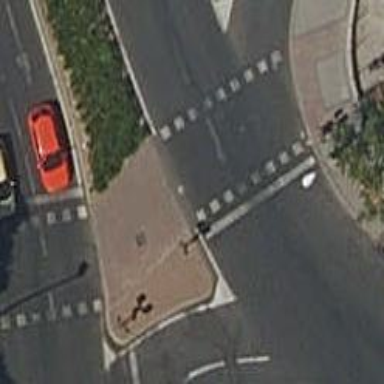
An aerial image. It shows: Crossing equipped with traffic signals. It is zebra crossing.